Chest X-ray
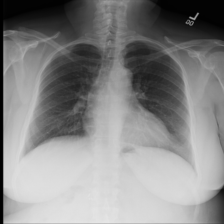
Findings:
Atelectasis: negative
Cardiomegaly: negative
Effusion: negative
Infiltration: negative
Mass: negative
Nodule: negative
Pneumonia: negative
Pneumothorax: negative
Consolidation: negative
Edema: negative
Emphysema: negative
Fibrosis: negative
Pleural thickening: negative
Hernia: negative